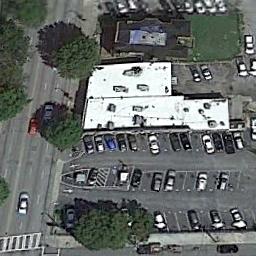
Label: parking_lot